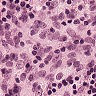
Metastatic tissue present: no